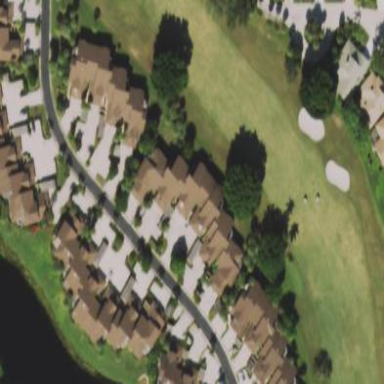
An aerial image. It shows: Golf fairway surrounded by grass.